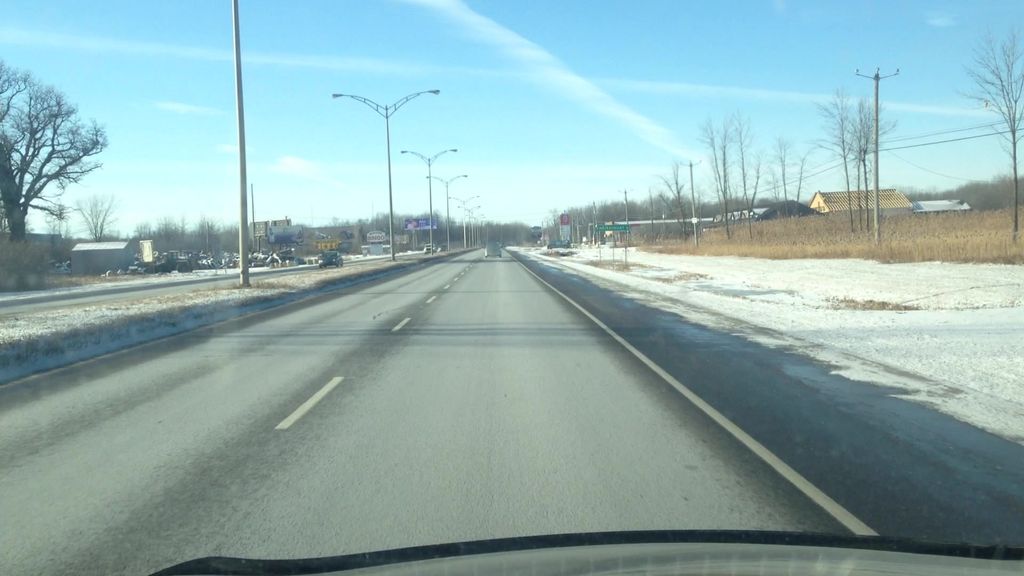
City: montreal